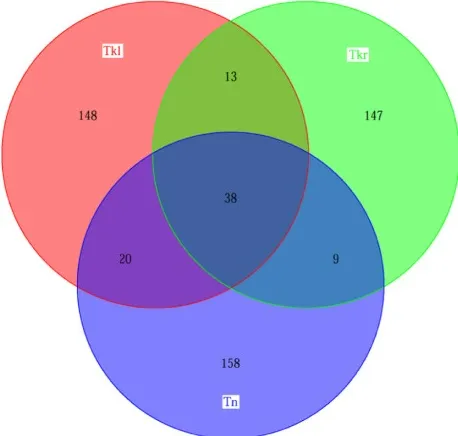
Similarity among different lesions based on somatic mutation analysis. (A) Venn diagram illustrating the distributions of genetic mutation in different lesions [left kidney (Tkl) vs right kidney (Tkr) vs neck (Tn).
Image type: chart (chart)